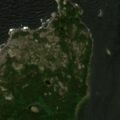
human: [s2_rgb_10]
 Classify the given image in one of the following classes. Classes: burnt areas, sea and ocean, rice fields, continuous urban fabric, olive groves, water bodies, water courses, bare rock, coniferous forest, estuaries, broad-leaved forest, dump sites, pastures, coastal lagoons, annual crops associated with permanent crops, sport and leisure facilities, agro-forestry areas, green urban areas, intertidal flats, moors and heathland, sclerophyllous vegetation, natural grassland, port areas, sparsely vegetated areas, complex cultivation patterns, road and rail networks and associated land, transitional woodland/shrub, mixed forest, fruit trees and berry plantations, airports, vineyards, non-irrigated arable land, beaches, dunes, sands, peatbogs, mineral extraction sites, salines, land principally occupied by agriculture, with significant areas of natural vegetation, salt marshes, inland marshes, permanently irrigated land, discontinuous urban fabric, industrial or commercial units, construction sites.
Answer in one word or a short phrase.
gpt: mixed forest, sea and ocean